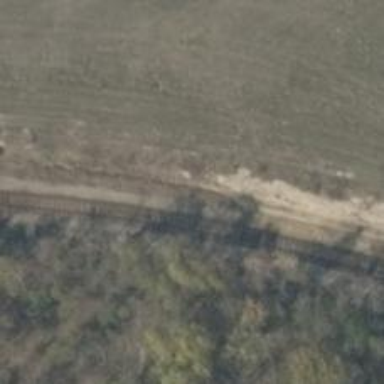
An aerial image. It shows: Railway switch.